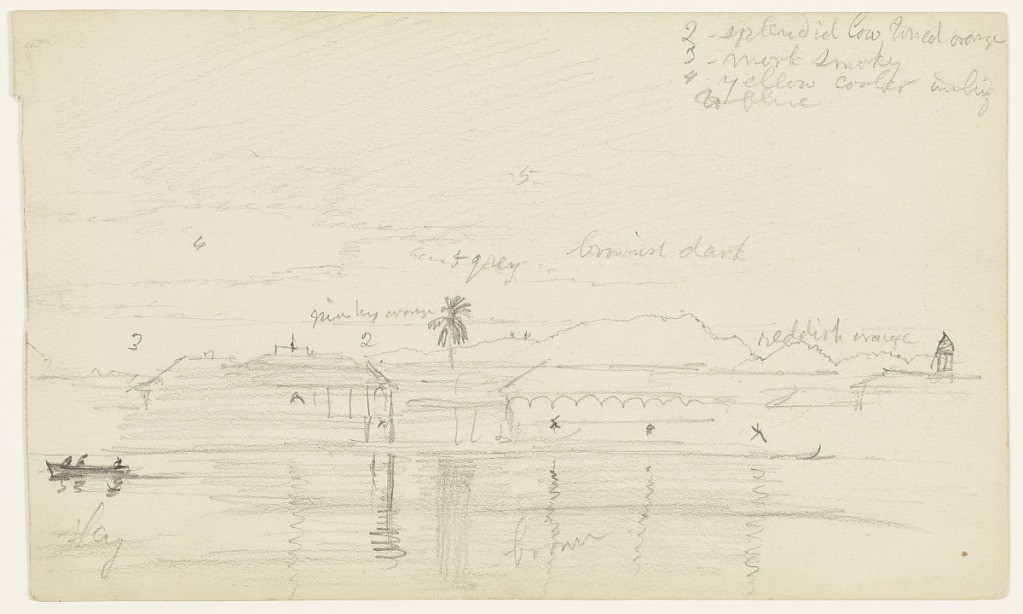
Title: Village on a Riverbank, Ecuador
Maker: Frederic Edwin Church, American, 1826–1900
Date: May–August 1857
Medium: Graphite on white wove paper
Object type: Drawing
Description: Landscape sketch showing a view of a village along a river in Ecuador, seen from the water. In the foreground, the water reflects the forms of the buildings on the bank in the middle distance. Three figures travel in a canoe at left. In middle distance, multiple long buildings are indistinctly rendered along the shore, with a taller tower at right. At center, a prominent palm tree is visible. In the background, a vibrant sunset shines above rugged, wooded hills.